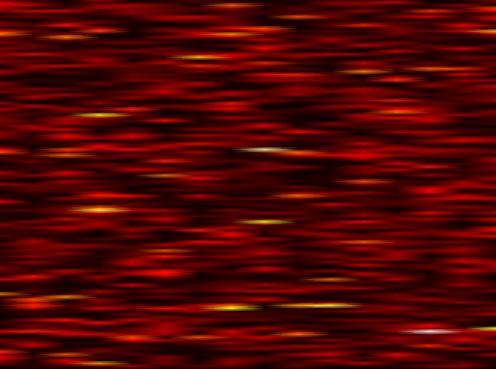
Label: FOFDM